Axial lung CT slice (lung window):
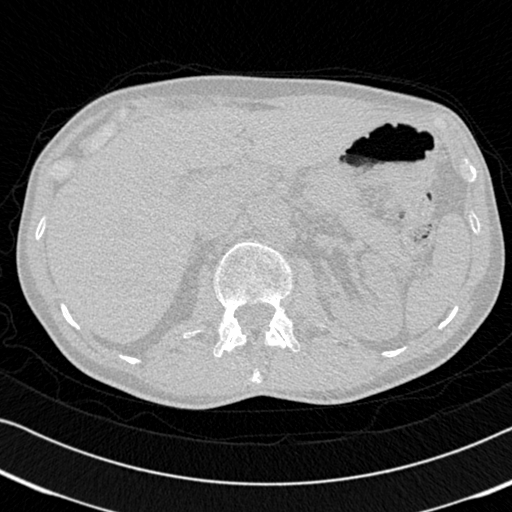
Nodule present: no